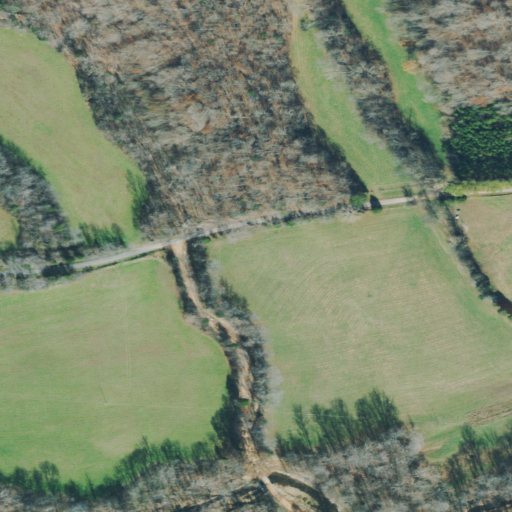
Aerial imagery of valley in Tennessee named Murray Hollow containing pasture, deciduous forest, open development, and mixed forest